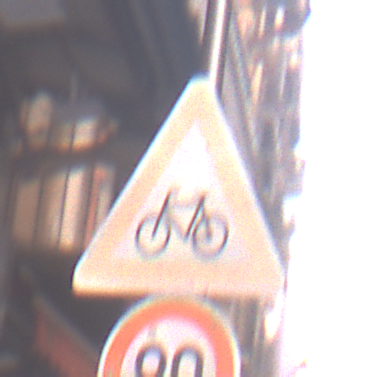
Verkehrszeichen: RadverkehrRechts
Zusatzzeichen unten: Geschwindigkeit90
Umgebung: Outdoor, Urban
Tageszeit: MorningAfternoon
Wetter: Clear
Licht: Natural
Jahreszeit: NotSpecified
Kontrast: MediumContrast